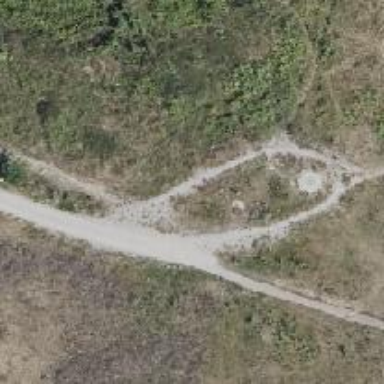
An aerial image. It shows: Dirt path.